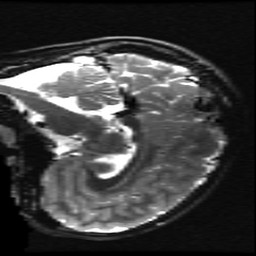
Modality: T2w
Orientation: sagittal
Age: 12
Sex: male
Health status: ill
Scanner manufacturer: ge
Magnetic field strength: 3 T
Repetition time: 7.5 s
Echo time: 0.1007 s